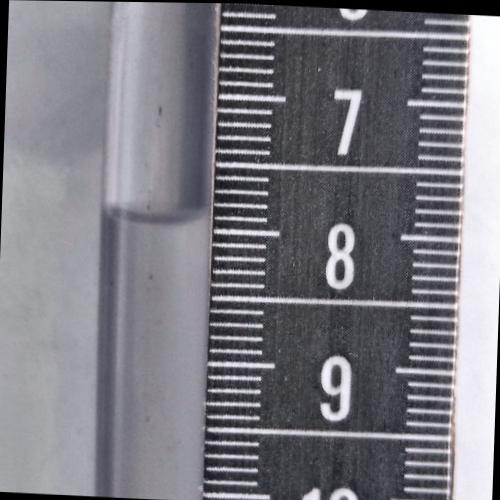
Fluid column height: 7.9 cm